Field crop: tomato
Growth stage: 1
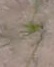
Species: cyperus